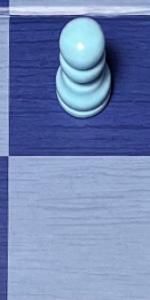
Label: Empty